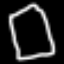
Label: square